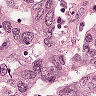
Metastatic tissue present: yes